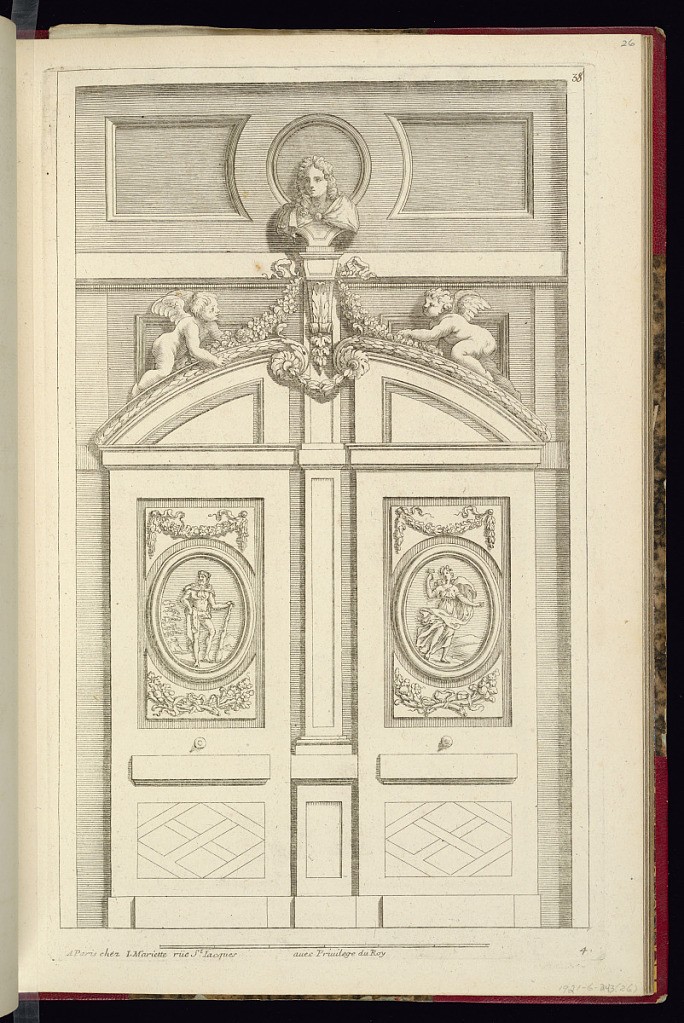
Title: Porte-Cochère Design
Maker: Laurent Francart, French, active 1681-1690
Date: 1707-1742
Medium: Etching and engraving on laid paper
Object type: Print
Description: Design for a porte-cochère with a bust on an engaged pedestal at the top. Garlands of flowers are draped from the pedestal to the curved pediment on which winged putti climb. The doors have oval medallions in which are mythological depictions of Hercules (with club and lion skin) and Flora (holding a flower). The plate is not signed, but numbered twice.